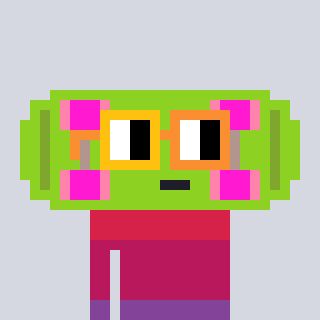
a pixel art character with square yellow and orange glasses, a skateboard-shaped head and a rust-colored body on a cool background